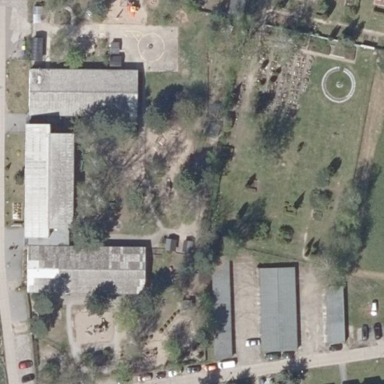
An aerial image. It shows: Kindergarten.